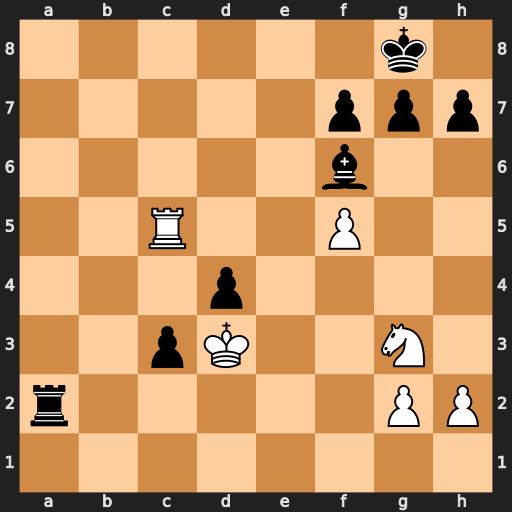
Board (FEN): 6k1/5ppp/5b2/2R2P2/3p4/2pK2N1/r5PP/8
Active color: w
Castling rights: -
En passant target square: -
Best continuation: Rc8+ Bd8 Rxd8#